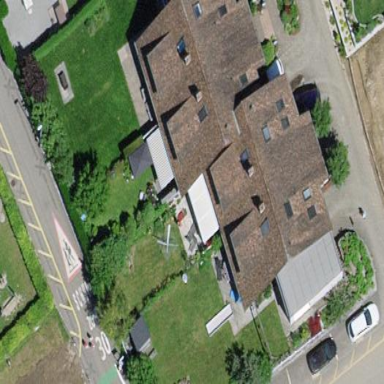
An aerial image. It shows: Terrace building.